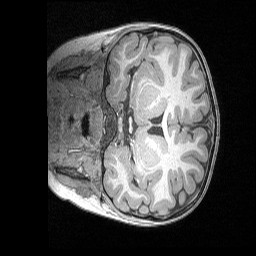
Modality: T1w
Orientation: coronal
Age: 5
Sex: male
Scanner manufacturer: siemens
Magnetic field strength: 3 T
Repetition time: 2.53 s
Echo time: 0.00164 s